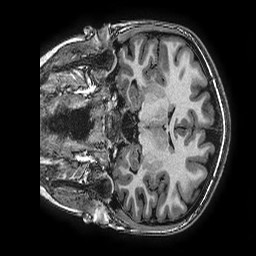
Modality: T1w
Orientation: coronal
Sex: female
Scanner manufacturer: ge
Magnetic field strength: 3 T
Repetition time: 0.0077 s
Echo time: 0.003436 s